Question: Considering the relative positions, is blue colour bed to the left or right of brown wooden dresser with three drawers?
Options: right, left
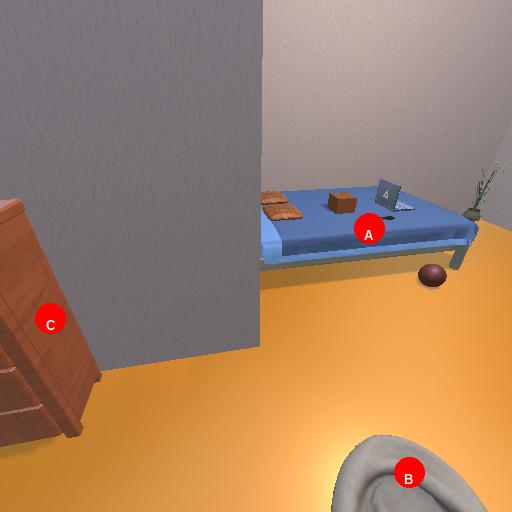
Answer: right